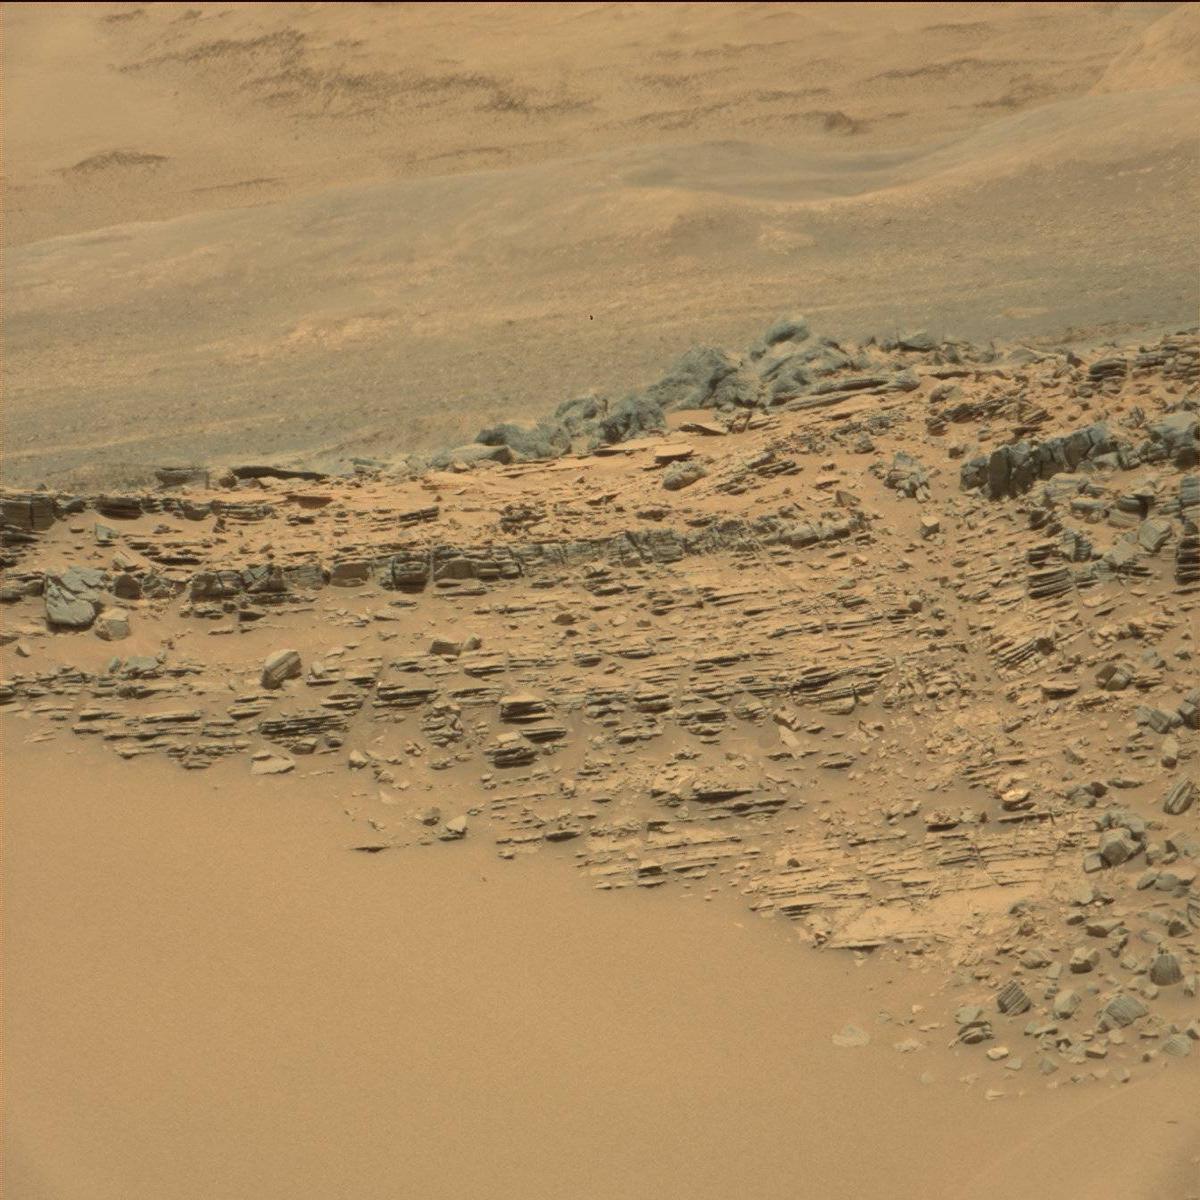
Terrain classes present: Bedrock, Ridge, Sand / Soil